Question: I added a <URL> in my gcloud panel last couple of days today I notice a new permission in my admin console for the gae project.

I*m in good faith assuming the account '...xxx@developer.gserviceaccount.com' is good and a service account for real since I added a gcloud identity service or something else that is not a security or a privacy issue. Can you confirm or let me know about the account type that I didn't add myself?
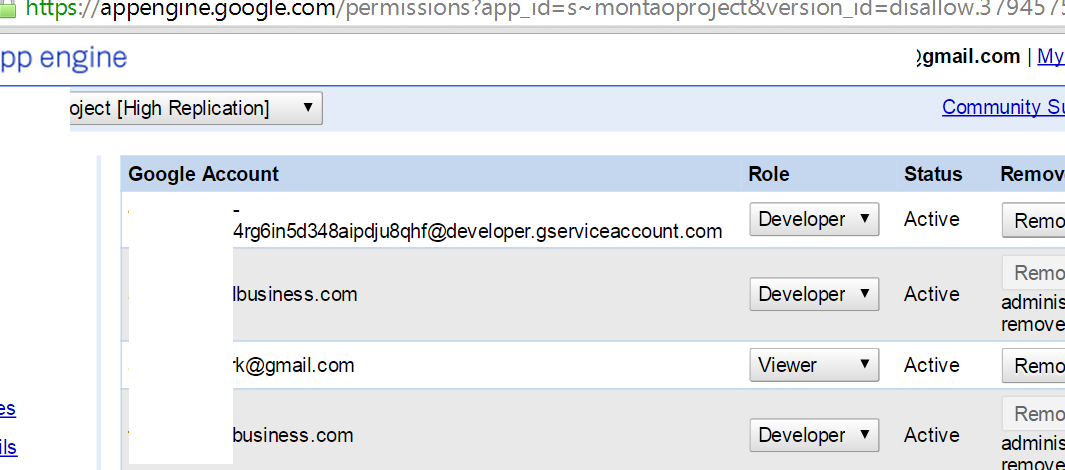
Answer: *@developer.gserviceaccount.com are Google APIs service accounts. Project editor permissions are granted automatically upon creation and are listed under <URL>. project-id@appspot.gserviceaccount.com are App Engine service accounts added automatically upon project creation.